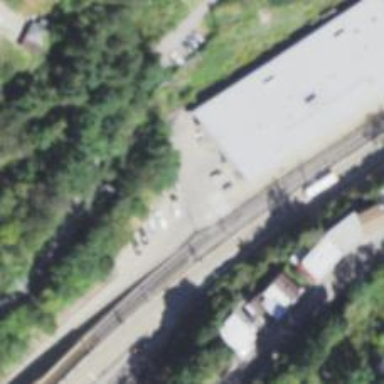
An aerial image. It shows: Disused railway.